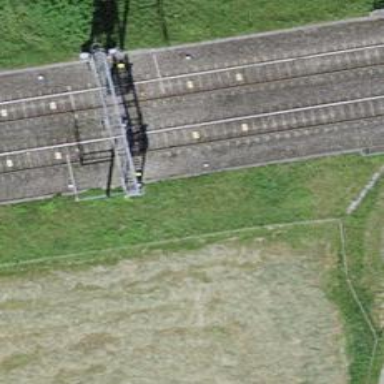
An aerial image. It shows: Railway signal.